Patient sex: F
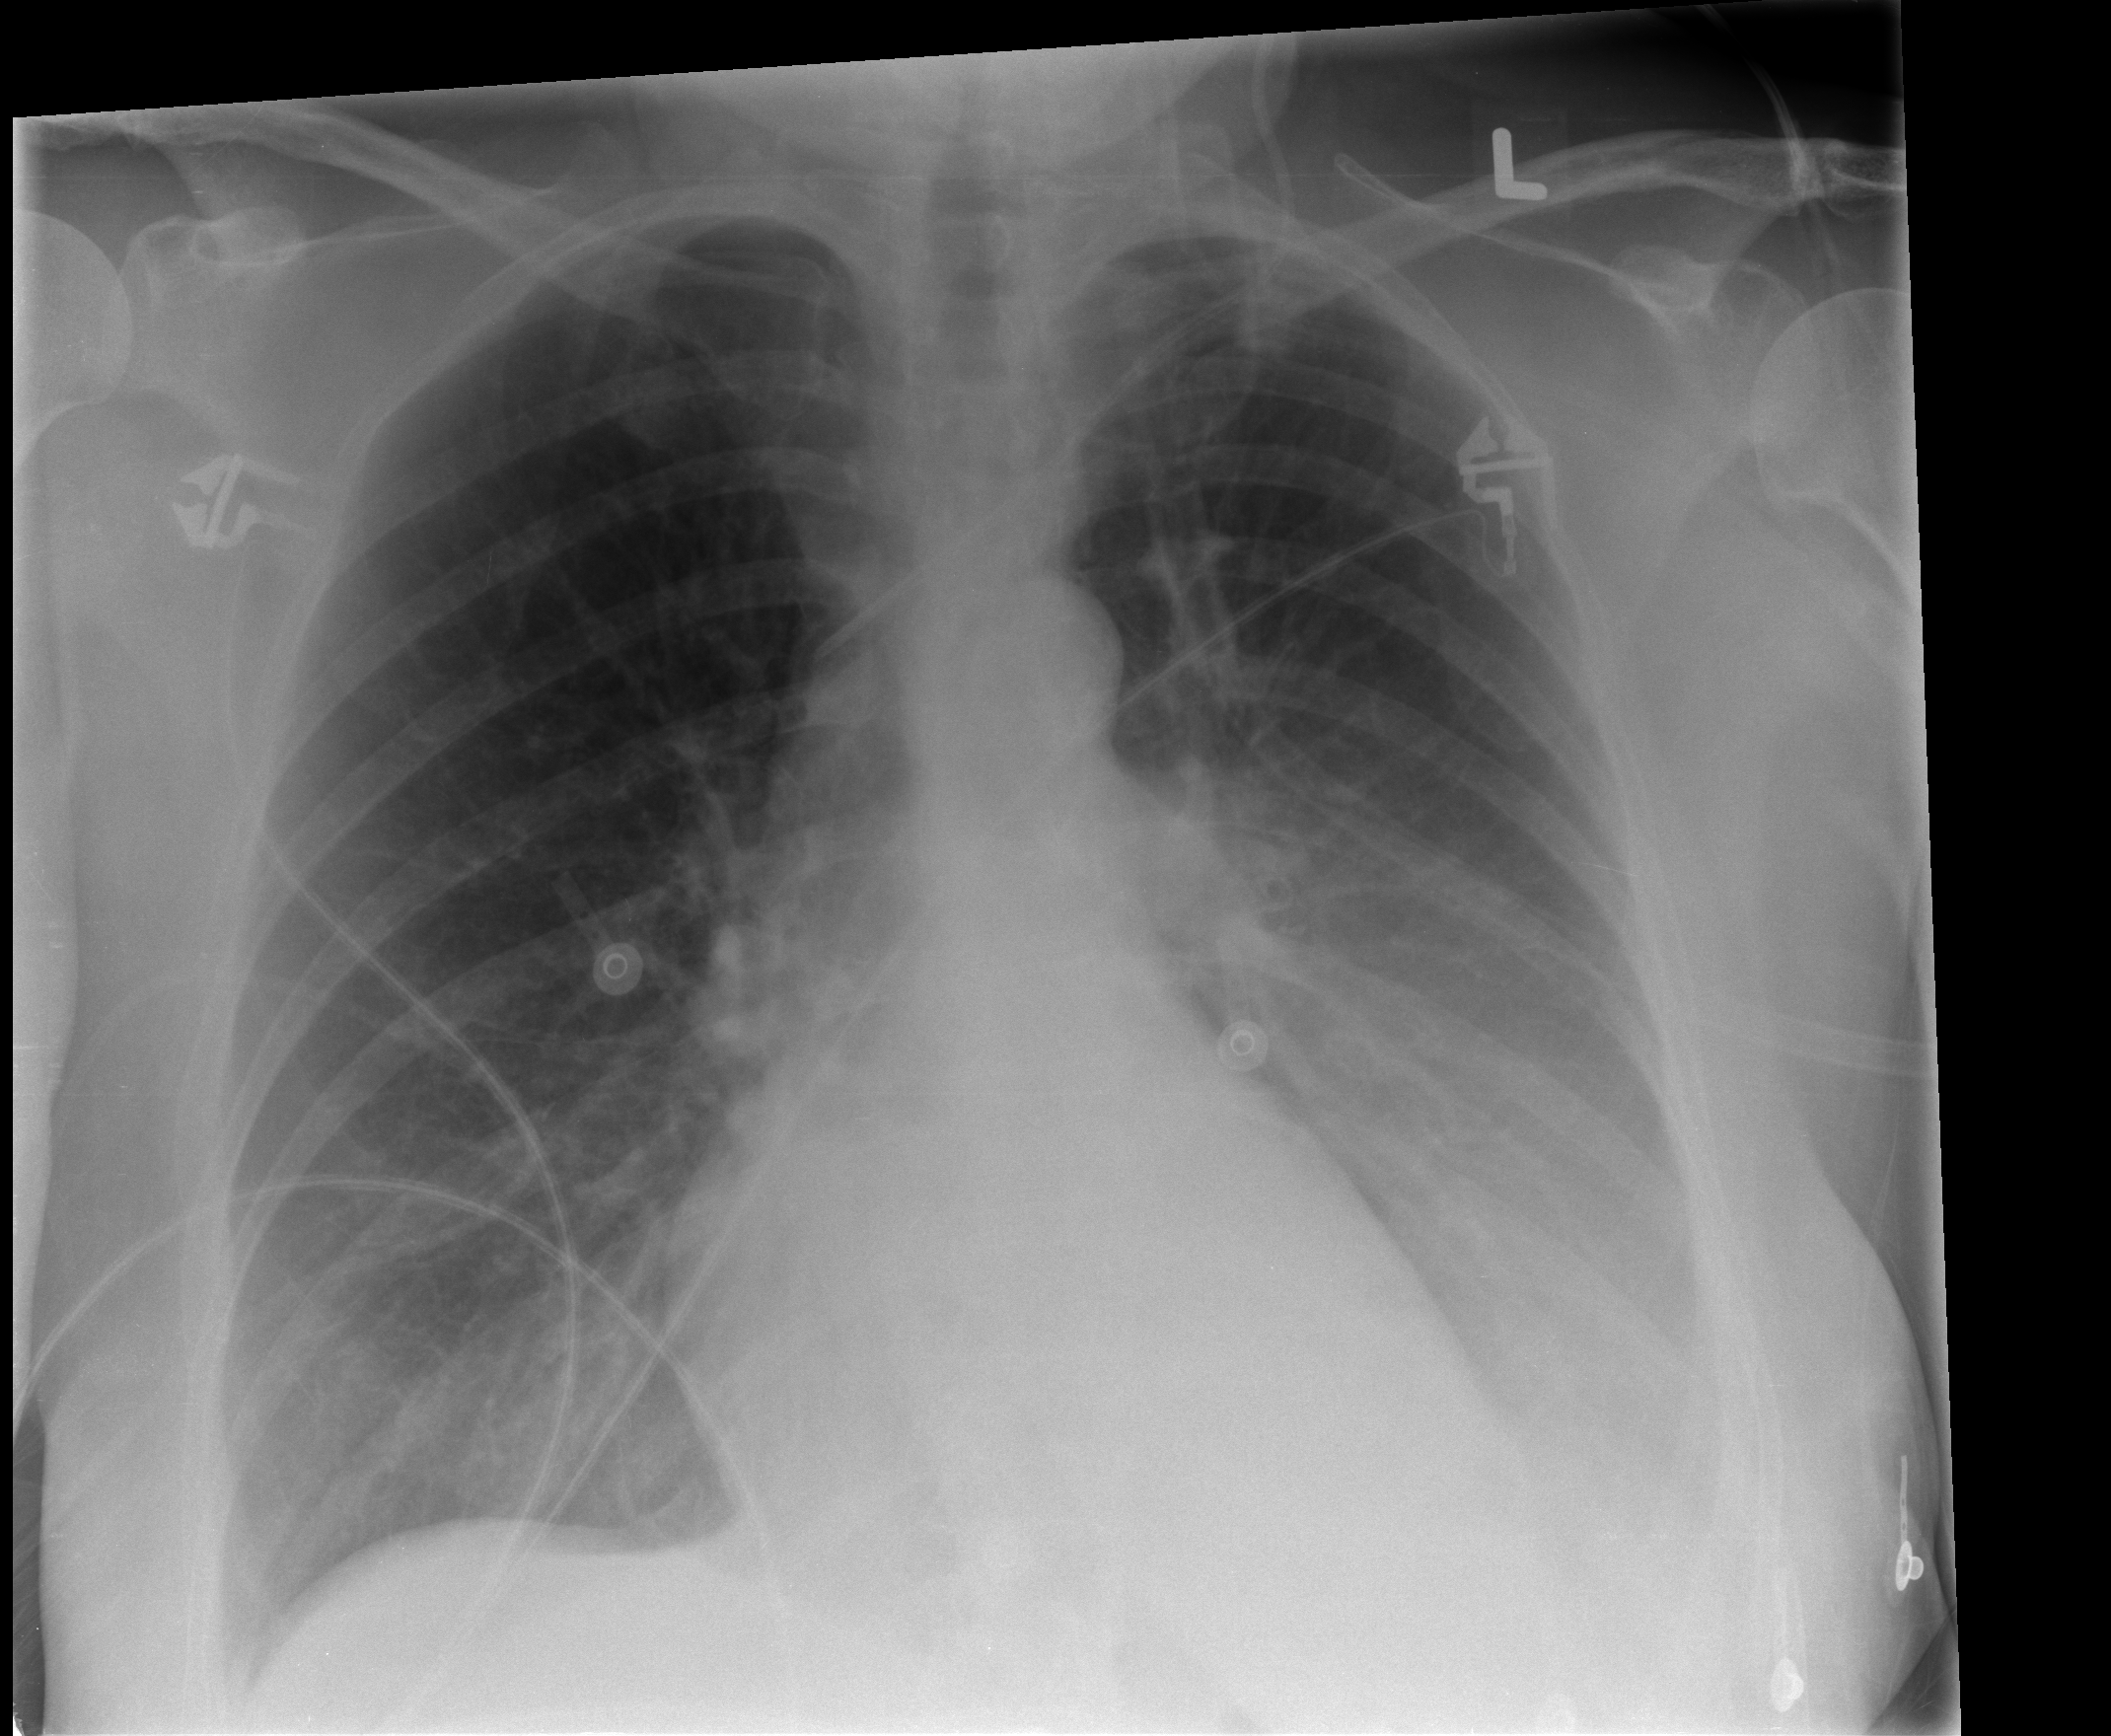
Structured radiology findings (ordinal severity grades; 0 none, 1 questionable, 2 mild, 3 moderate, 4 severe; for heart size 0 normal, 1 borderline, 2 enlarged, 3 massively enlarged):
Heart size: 0
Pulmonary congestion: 0
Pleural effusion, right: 1
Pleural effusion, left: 2
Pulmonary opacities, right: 0
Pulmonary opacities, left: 0
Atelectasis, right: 1
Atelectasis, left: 2